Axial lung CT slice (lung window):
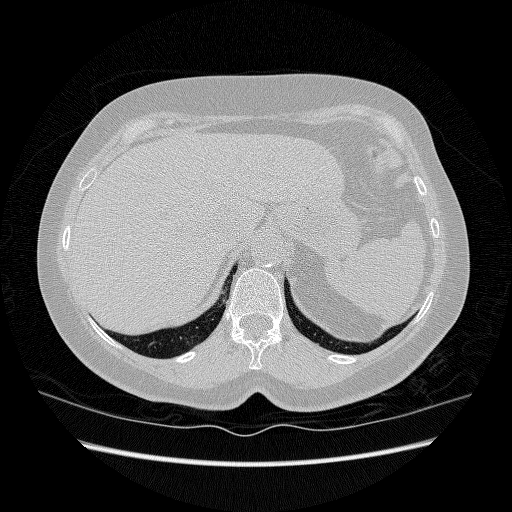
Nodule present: no